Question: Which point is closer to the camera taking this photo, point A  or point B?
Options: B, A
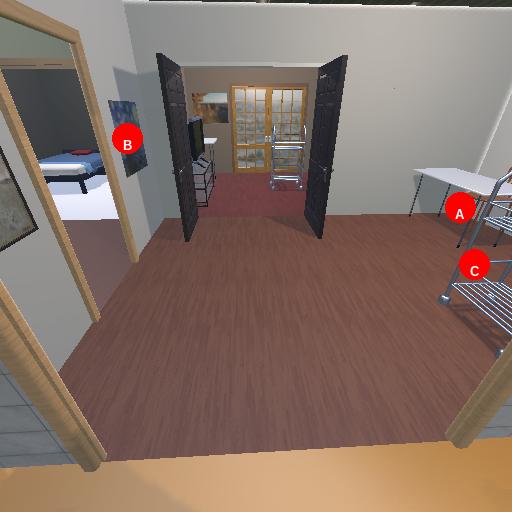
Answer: B